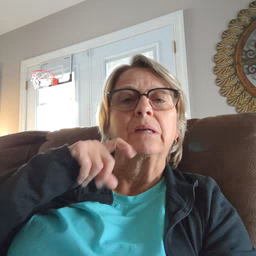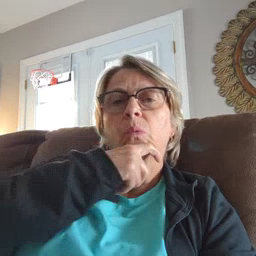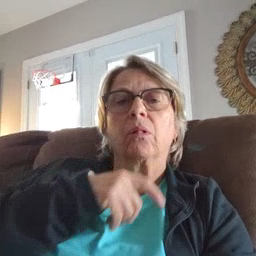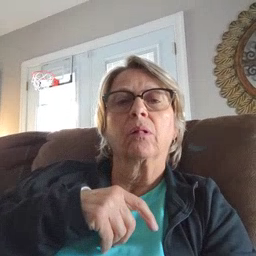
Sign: cereal